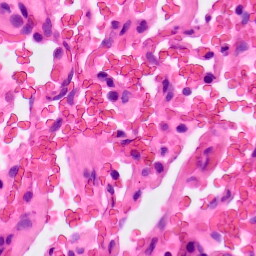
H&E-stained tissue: Lung